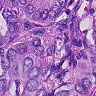
Metastatic tissue present: yes